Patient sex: M
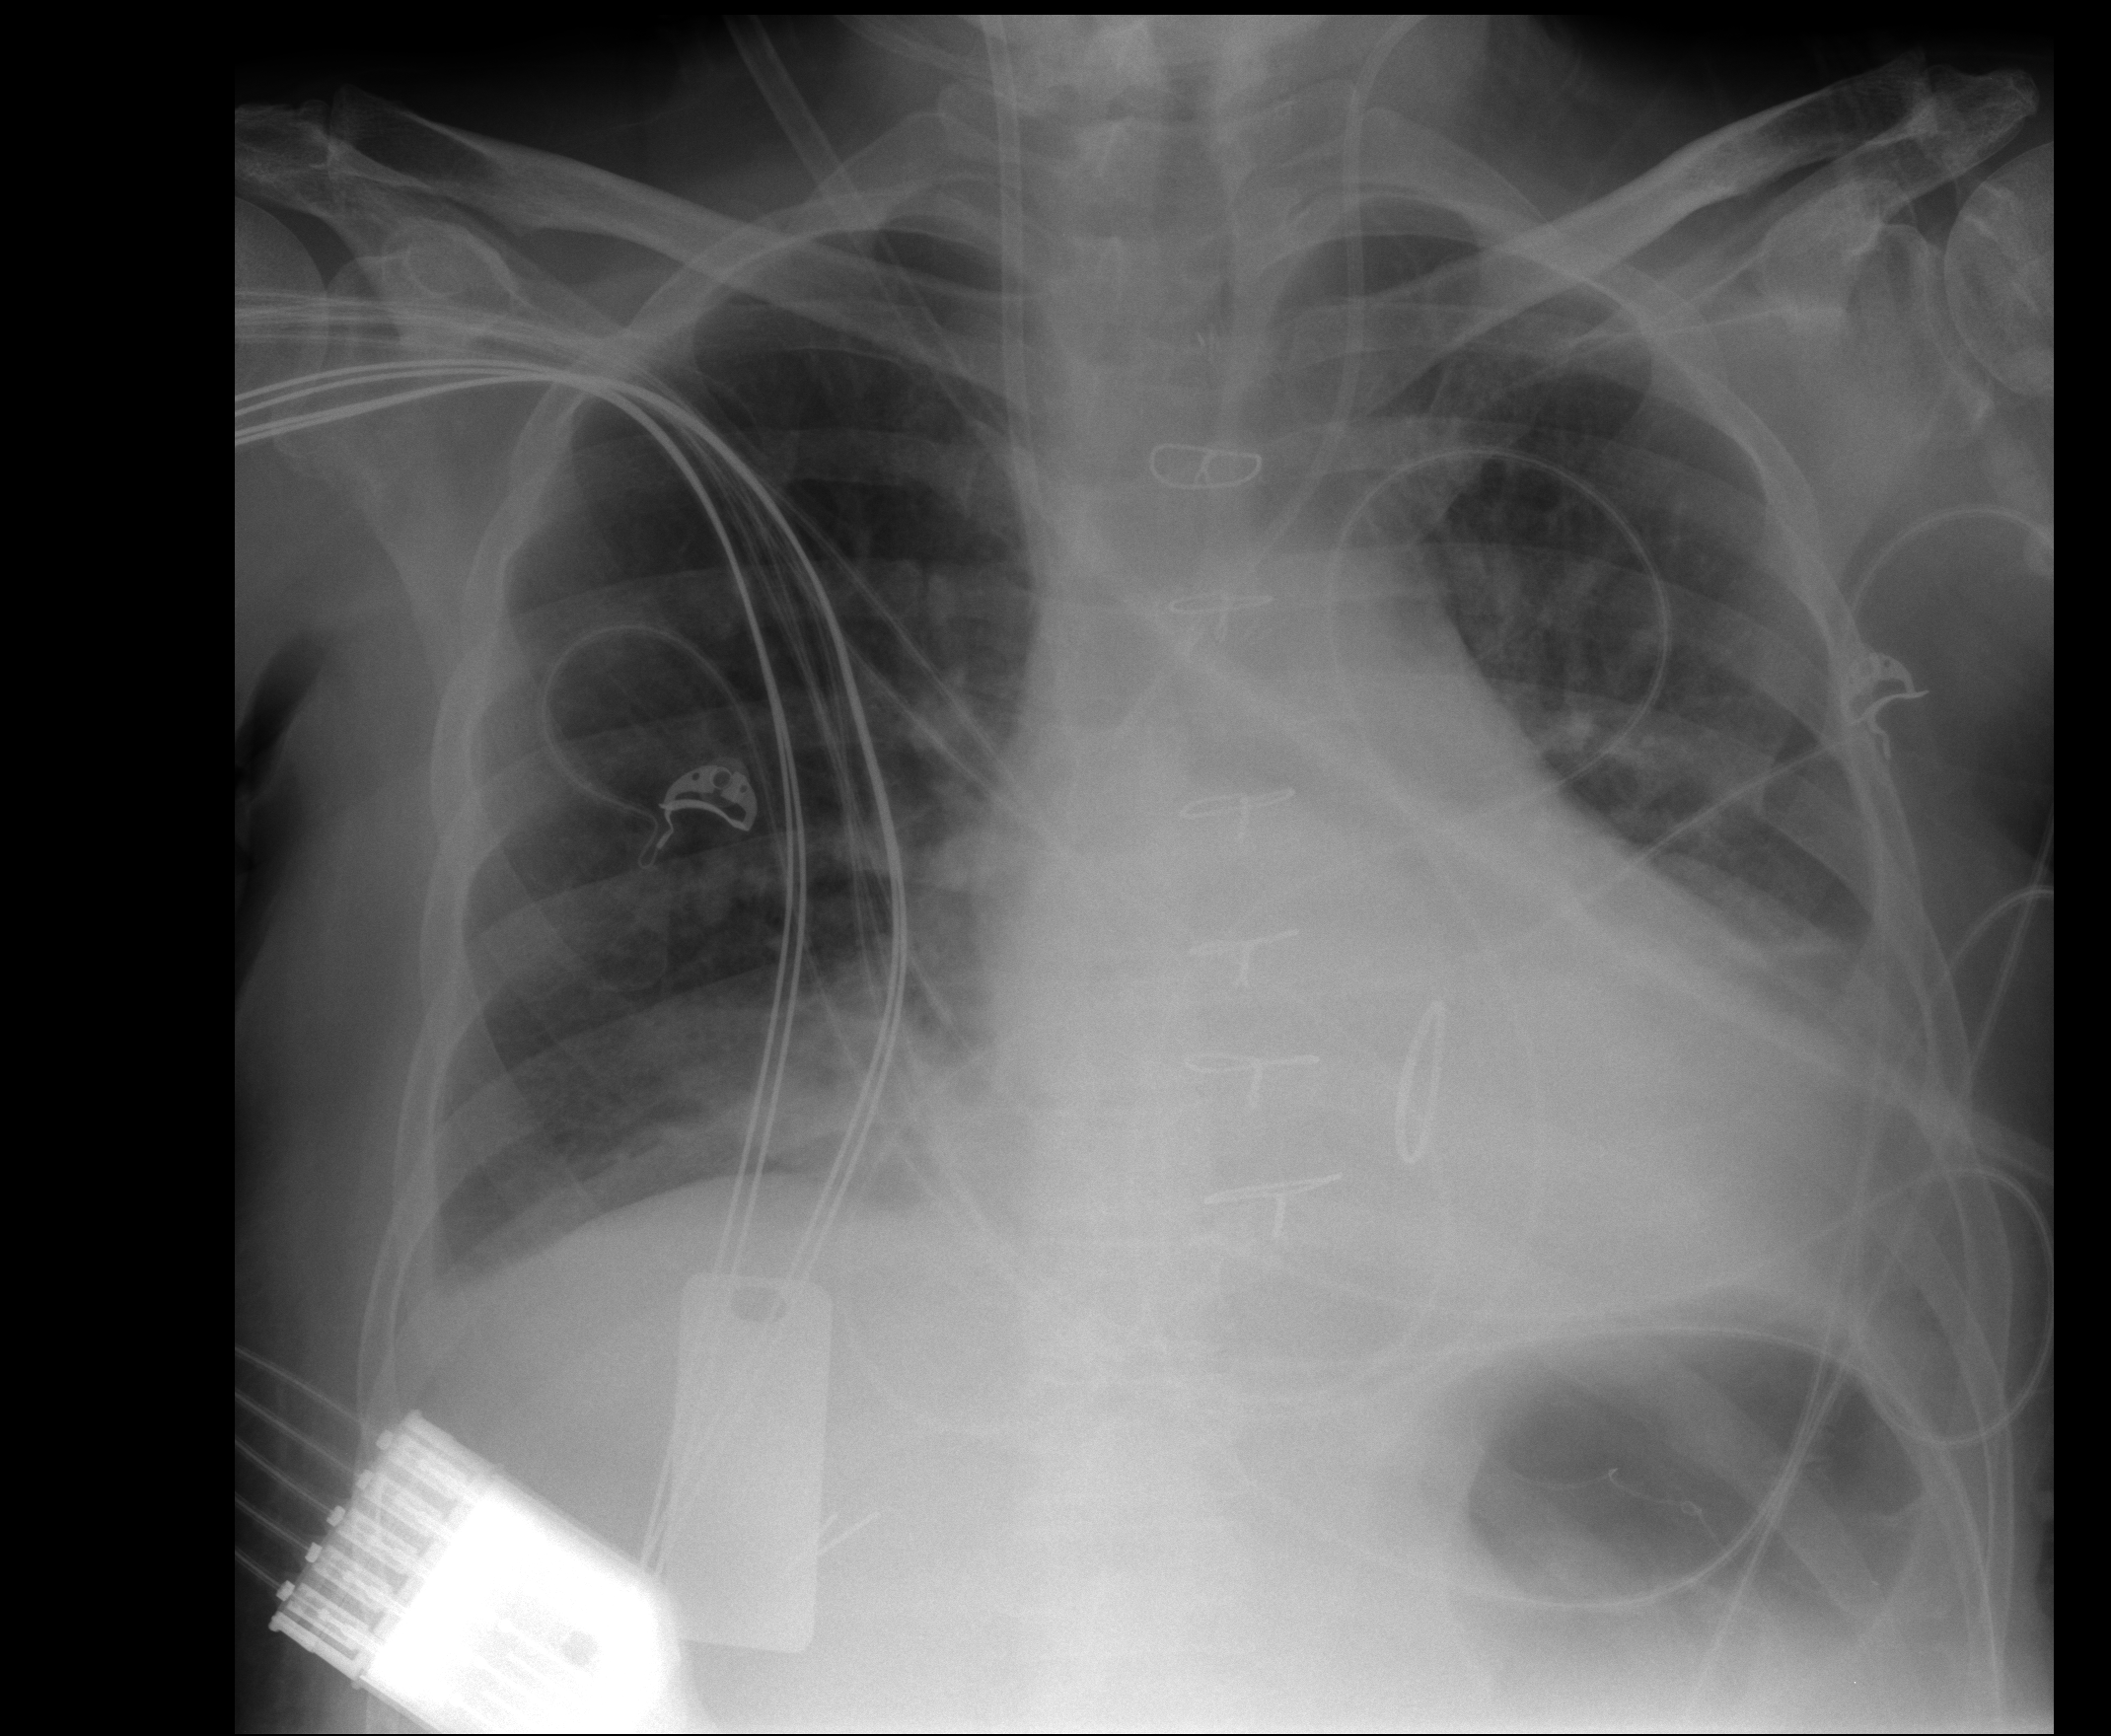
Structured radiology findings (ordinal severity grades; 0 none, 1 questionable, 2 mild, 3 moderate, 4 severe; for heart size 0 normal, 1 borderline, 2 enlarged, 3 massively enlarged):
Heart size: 0
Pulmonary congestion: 2
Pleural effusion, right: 1
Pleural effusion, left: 2
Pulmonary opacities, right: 2
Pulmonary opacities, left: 1
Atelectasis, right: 2
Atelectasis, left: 2